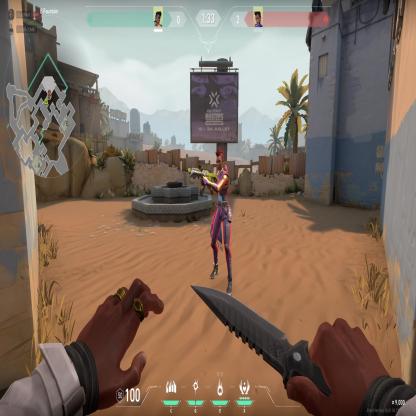
Label: enemy